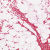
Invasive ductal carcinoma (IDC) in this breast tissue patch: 0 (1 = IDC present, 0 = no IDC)